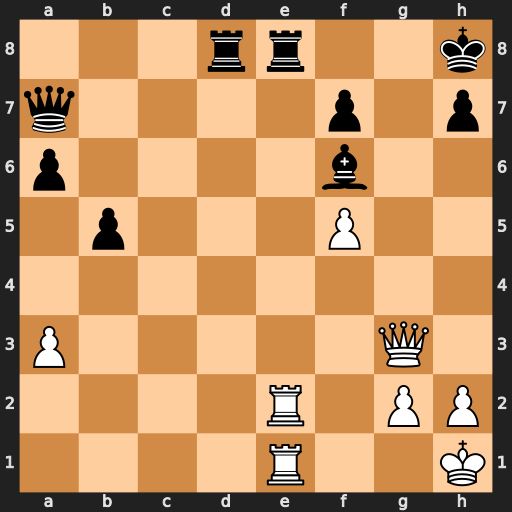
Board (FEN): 3rr2k/q4p1p/p4b2/1p3P2/8/P5Q1/4R1PP/4R2K
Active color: w
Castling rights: -
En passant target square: -
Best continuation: Rxe8+ Rxe8 Rxe8#